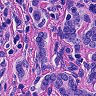
Metastatic tissue present: yes